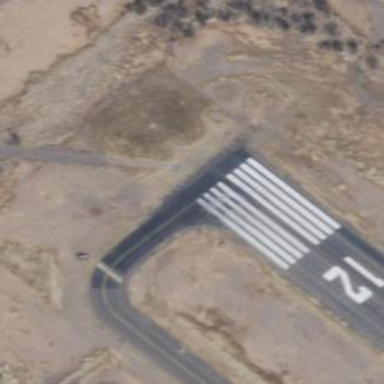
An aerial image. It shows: Asphalt taxiway in the airport.